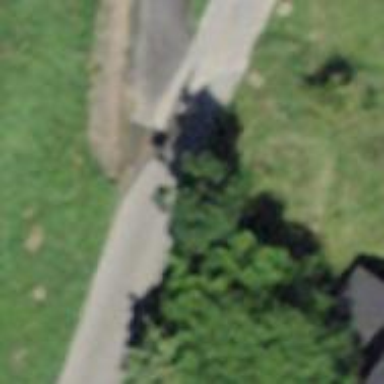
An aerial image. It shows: Residential road.